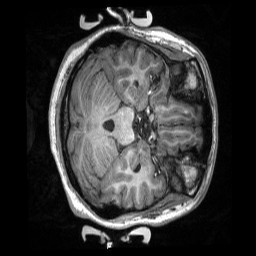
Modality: T1w
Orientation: axial
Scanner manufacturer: siemens
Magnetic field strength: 3 T
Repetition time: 2.3 s
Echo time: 0.00308 s